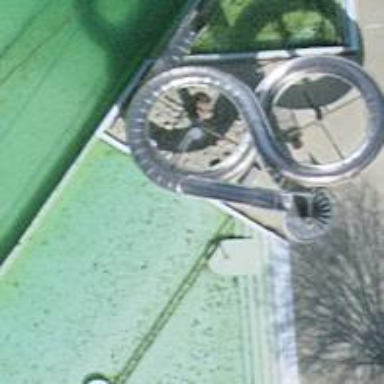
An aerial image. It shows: Water slide attraction.